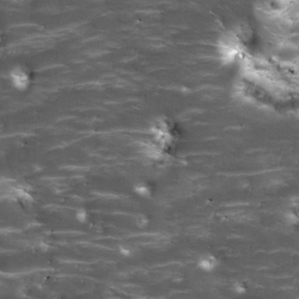
Label: non_frost